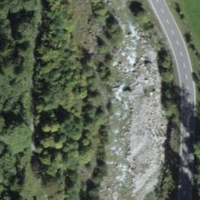
EUNIS habitat code: 15
Species observed at this site:
Salvia glutinosa